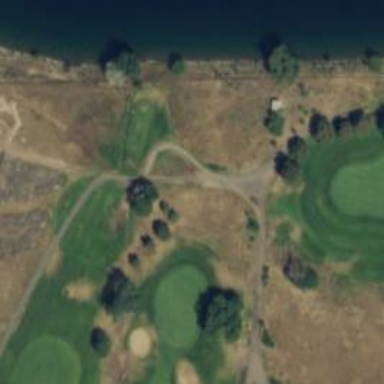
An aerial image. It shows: Service road designed as golf cart path.